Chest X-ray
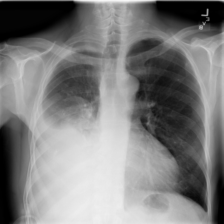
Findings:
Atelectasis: negative
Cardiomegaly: negative
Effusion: negative
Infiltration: negative
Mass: negative
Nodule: negative
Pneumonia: negative
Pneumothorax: negative
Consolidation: negative
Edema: negative
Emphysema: negative
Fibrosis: negative
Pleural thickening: negative
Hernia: negative